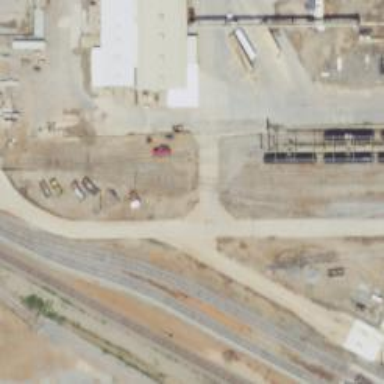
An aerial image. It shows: Railway spur service.